Aerial crown-view tile of a tropical tree (Barro Colorado Island, Panama), acquired 20241014:
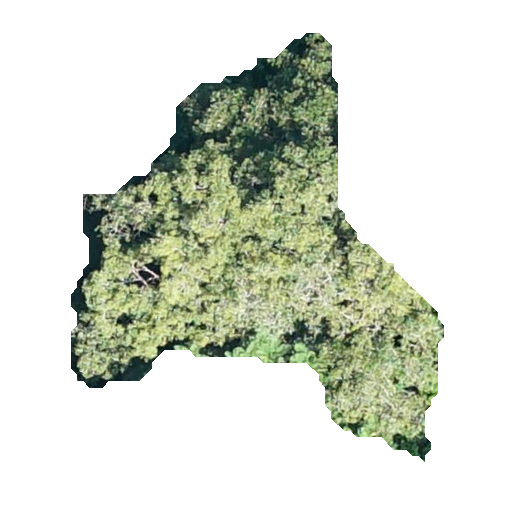
Species: Beilschmiedia tovarensis
GBIF accepted scientific name: Beilschmiedia tovarensis
Crown area: 129.972 m²